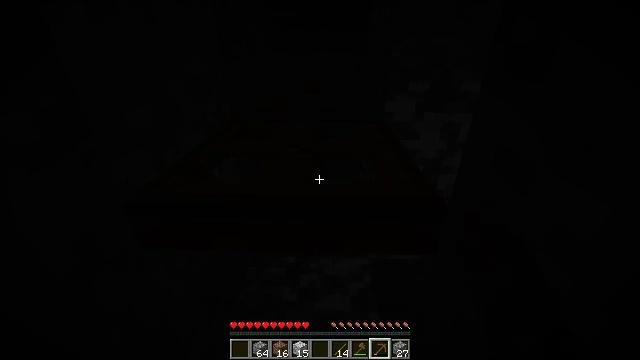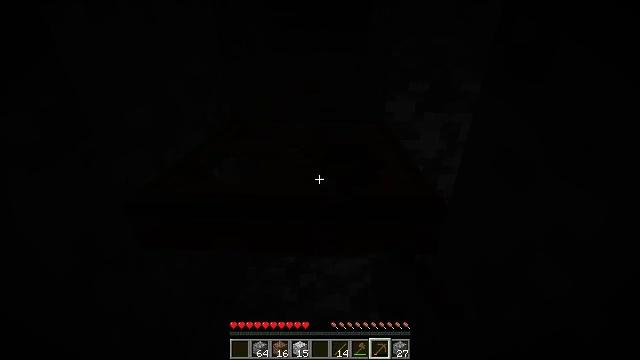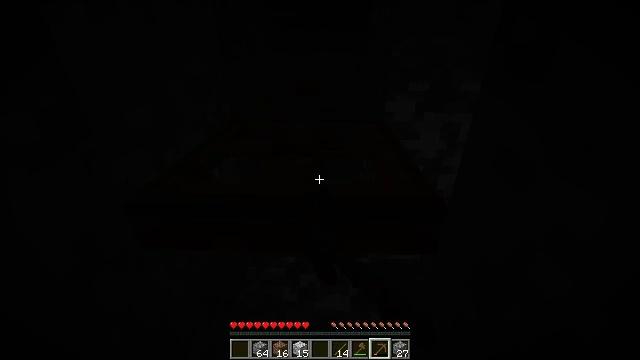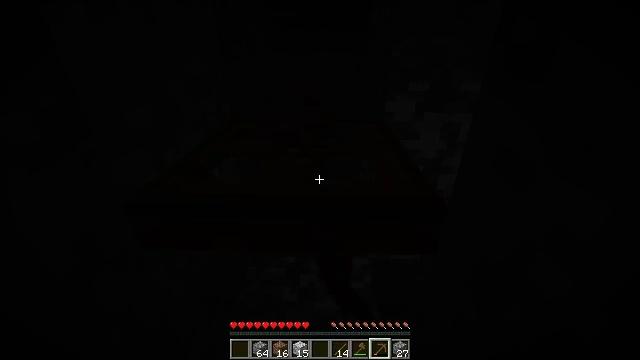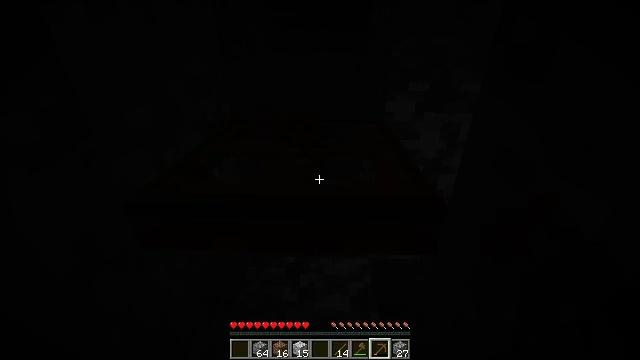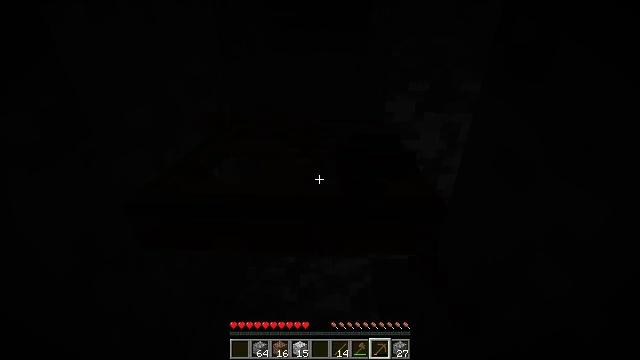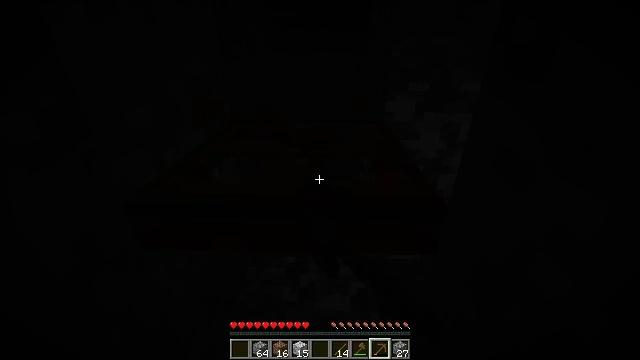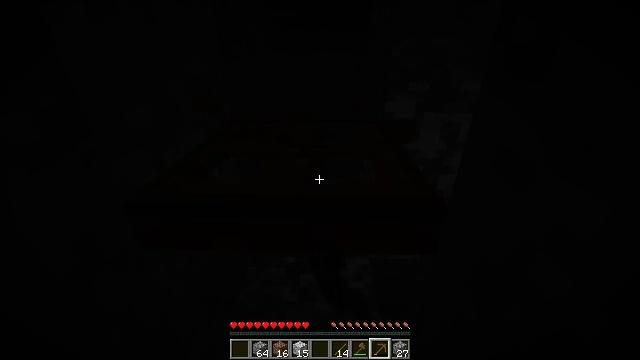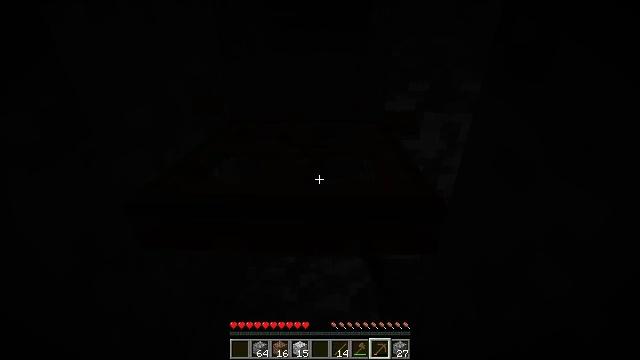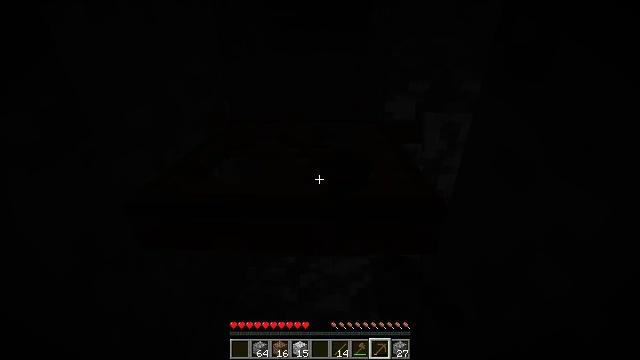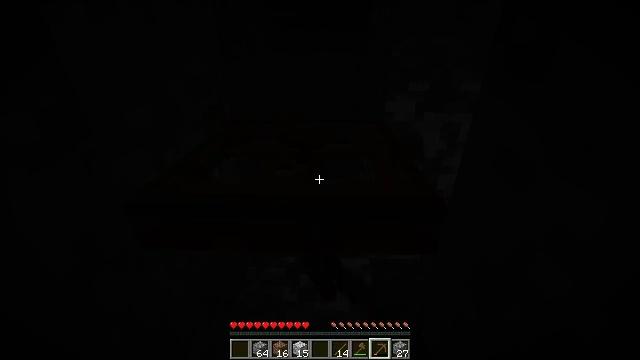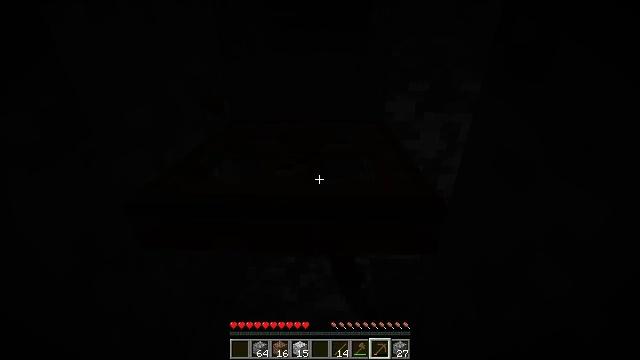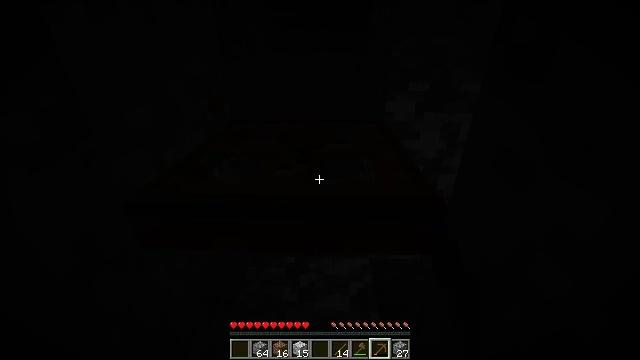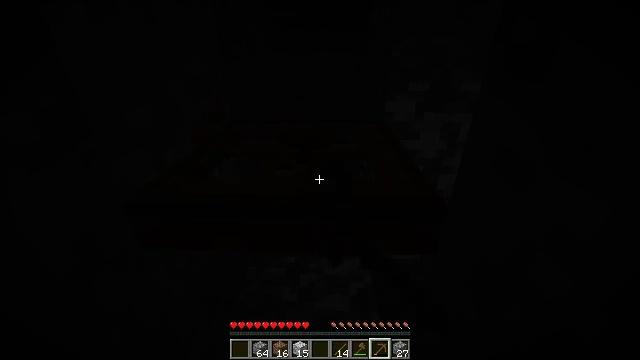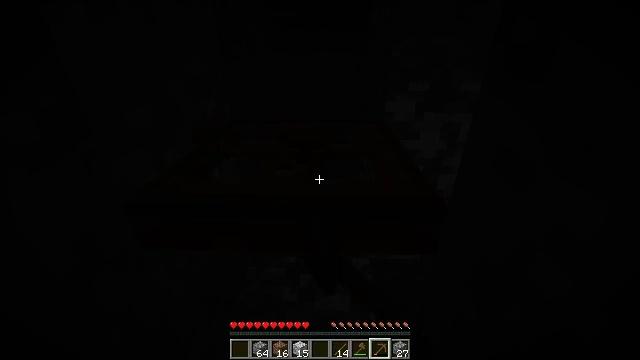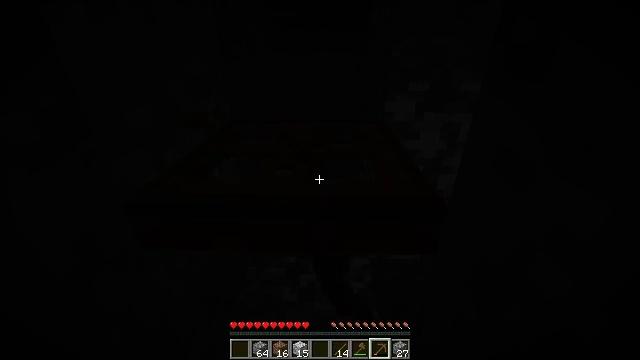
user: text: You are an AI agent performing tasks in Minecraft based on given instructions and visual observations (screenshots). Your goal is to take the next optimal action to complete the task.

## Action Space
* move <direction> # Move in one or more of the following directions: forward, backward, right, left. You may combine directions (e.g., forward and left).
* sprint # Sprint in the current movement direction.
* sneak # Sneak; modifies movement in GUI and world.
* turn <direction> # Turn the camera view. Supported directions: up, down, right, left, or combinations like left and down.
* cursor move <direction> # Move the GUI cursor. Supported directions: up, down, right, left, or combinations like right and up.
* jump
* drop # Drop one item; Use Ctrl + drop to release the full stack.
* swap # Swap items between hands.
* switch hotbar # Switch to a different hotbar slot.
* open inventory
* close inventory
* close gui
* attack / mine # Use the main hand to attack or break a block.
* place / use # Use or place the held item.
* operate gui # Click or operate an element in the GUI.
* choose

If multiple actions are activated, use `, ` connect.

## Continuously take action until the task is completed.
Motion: motion action
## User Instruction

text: Collect the oak trapdoor for re-use.
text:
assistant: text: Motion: attack / mine
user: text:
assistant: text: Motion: attack / mine
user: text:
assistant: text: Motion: attack / mine
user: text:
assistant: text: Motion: attack / mine
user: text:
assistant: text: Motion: attack / mine
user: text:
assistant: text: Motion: attack / mine
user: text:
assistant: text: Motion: attack / mine
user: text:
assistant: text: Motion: attack / mine
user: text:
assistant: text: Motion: attack / mine
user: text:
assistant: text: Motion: attack / mine
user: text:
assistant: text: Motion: attack / mine
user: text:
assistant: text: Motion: attack / mine
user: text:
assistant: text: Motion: attack / mine
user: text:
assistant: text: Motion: attack / mine
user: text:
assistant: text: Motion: attack / mine
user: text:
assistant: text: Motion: attack / mine
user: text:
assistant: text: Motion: attack / mine
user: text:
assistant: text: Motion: attack / mine
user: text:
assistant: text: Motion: attack / mine
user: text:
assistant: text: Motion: attack / mine
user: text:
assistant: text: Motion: attack / mine
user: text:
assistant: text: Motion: attack / mine
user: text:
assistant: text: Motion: attack / mine
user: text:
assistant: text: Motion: attack / mine
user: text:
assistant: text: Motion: attack / mine
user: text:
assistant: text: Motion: attack / mine
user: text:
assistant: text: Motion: attack / mine
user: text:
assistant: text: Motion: attack / mine
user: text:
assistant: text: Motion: attack / mine
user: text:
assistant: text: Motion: attack / mine